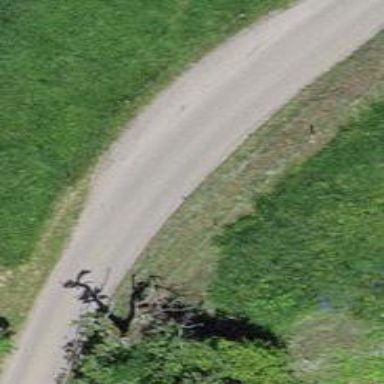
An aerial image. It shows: Paved service road.